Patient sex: F
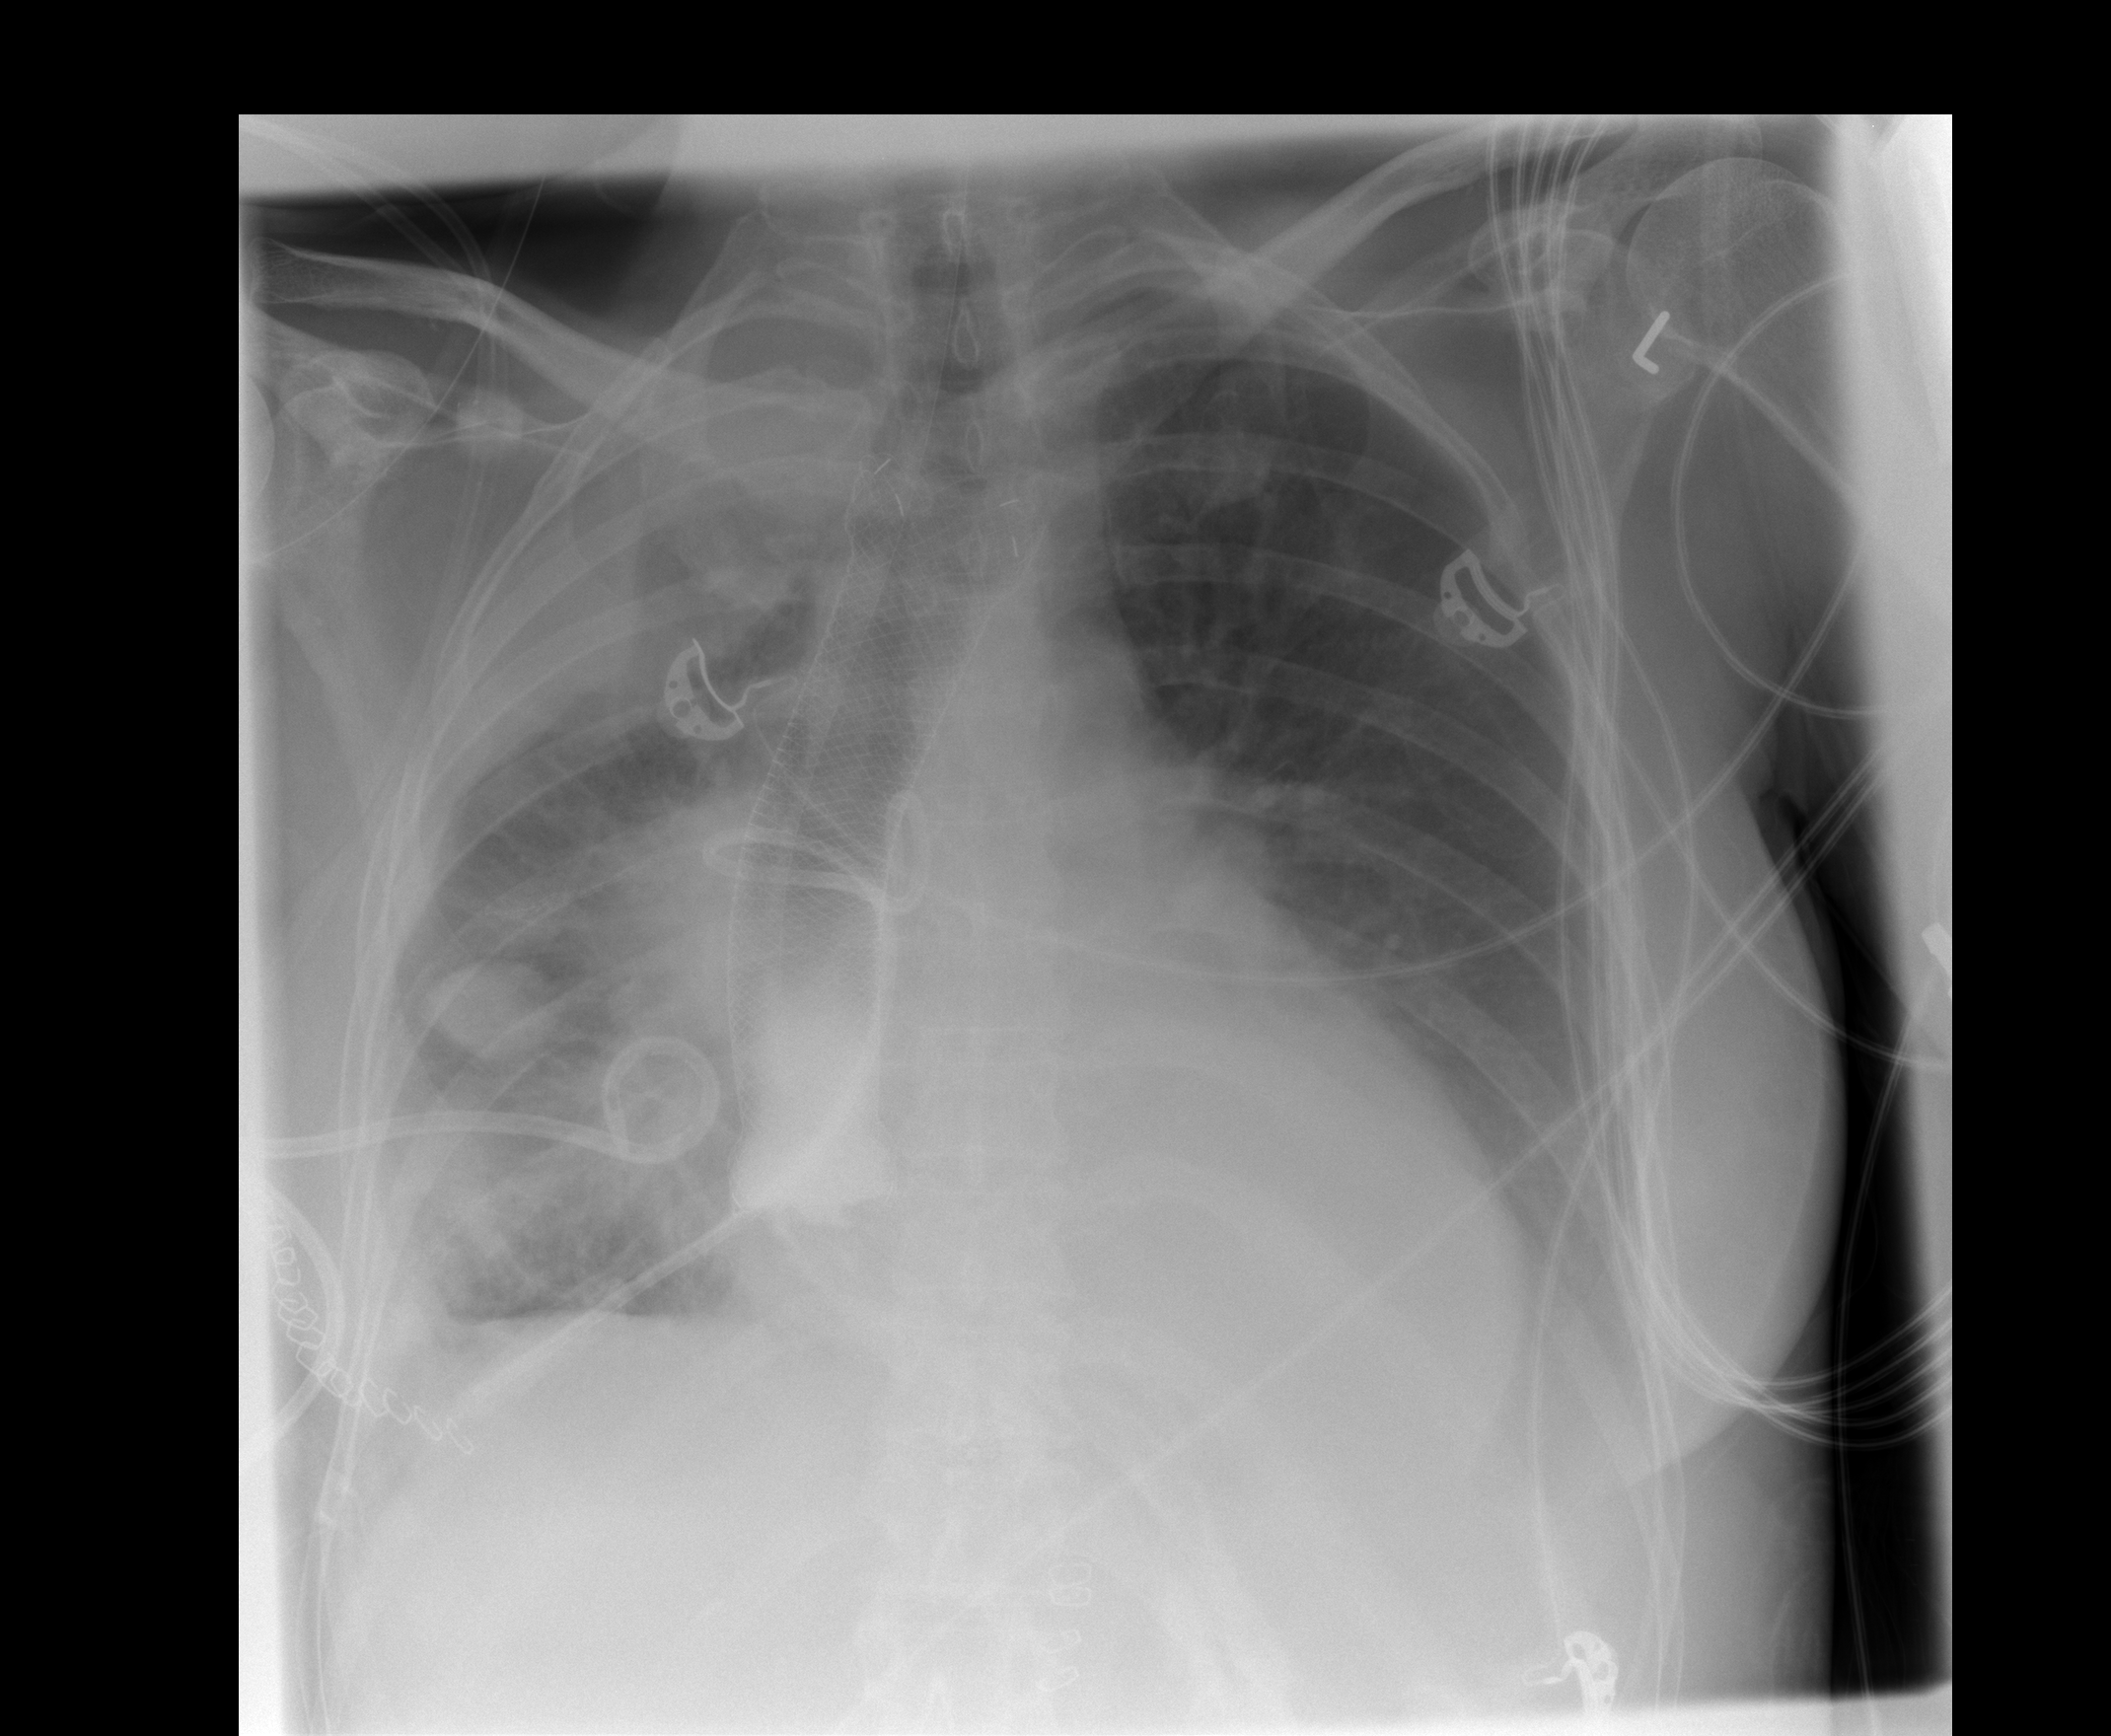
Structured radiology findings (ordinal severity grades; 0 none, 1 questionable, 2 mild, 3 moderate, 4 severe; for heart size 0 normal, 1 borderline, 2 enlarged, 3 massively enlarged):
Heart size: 0
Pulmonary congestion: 0
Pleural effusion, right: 3
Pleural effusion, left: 0
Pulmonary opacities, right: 3
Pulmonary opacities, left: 0
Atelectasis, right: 2
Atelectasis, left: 0